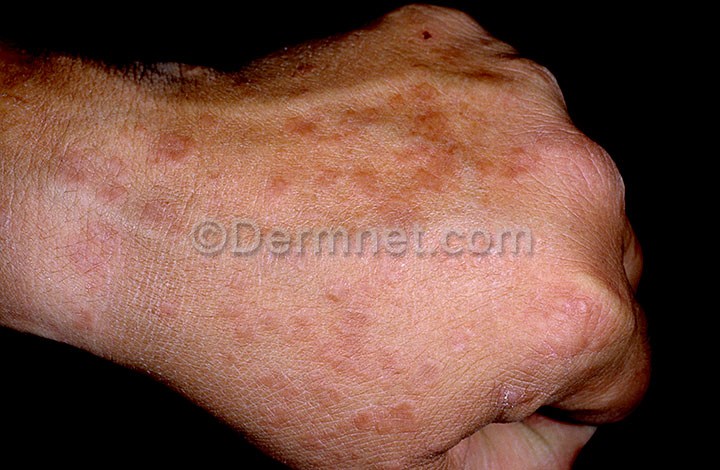
Disease: Systemic Disease